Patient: sex F, age 67
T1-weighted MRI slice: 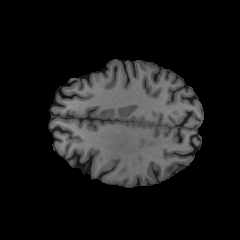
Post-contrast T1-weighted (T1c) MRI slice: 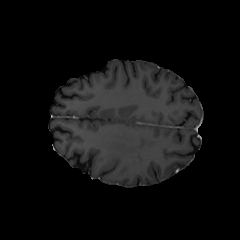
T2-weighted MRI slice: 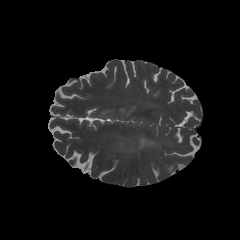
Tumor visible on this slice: yes
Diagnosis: Glioblastoma, IDH-wildtype
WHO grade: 4